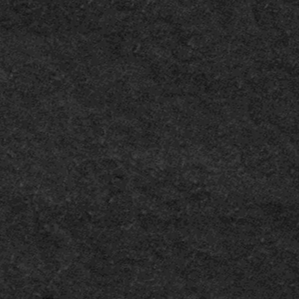
Label: frost